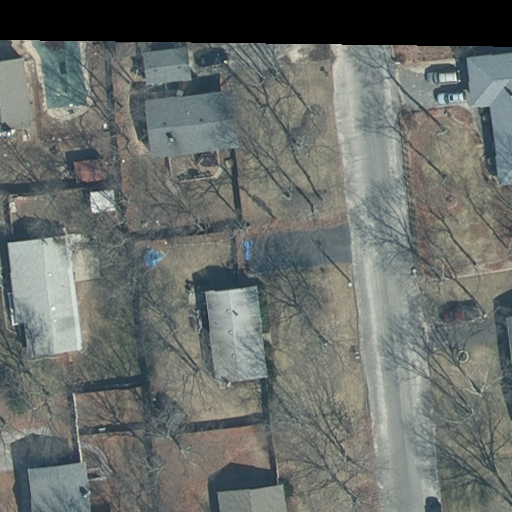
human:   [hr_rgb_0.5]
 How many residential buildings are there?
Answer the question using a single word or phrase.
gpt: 10

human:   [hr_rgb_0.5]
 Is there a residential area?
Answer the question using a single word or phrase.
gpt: yes

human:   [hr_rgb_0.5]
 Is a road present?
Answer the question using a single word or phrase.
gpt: yes

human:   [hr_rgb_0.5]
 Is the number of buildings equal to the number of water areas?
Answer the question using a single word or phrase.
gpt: no

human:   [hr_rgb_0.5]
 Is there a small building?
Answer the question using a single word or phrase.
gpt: yes

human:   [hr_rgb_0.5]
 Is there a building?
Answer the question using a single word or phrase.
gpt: yes

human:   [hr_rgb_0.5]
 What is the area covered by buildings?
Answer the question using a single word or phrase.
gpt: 1241m2

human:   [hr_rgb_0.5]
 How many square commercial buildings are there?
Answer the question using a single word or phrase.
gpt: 0

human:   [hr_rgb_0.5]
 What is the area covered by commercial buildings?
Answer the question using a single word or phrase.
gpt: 0m2

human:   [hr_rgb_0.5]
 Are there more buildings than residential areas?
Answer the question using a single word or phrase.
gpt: yes

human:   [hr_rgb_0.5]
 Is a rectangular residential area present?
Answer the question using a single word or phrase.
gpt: yes

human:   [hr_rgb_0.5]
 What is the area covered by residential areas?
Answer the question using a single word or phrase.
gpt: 10656m2

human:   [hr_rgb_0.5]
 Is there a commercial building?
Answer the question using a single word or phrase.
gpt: no

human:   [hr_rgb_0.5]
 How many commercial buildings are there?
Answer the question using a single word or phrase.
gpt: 0

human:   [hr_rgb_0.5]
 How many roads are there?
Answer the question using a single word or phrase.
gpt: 1

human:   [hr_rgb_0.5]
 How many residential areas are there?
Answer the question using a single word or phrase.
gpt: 1

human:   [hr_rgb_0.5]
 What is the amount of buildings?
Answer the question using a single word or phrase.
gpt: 10

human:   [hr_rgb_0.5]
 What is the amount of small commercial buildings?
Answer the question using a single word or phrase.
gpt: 0

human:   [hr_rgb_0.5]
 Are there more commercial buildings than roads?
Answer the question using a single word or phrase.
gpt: no

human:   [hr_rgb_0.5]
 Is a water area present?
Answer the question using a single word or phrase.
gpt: no

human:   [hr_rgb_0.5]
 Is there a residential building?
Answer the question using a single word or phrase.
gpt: yes

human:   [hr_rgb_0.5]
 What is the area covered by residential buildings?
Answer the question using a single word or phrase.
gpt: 1241m2

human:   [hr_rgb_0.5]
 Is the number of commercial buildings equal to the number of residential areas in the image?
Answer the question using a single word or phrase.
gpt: no

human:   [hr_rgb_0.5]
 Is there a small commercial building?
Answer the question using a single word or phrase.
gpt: no

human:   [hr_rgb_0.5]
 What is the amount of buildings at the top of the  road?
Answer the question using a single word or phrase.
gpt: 5

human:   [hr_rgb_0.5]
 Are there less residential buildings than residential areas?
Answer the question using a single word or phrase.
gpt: no

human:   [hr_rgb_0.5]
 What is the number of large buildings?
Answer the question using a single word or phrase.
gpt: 0

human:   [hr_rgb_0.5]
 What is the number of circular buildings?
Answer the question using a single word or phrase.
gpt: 0

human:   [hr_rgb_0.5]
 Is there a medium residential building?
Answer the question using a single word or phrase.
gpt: yes

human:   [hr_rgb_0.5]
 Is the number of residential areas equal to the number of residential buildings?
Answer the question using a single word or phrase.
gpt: no

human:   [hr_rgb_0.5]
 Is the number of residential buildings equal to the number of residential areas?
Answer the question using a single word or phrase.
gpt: no

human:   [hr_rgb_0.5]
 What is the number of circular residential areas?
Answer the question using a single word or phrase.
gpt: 0

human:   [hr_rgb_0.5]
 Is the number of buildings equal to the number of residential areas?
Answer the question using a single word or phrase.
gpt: no

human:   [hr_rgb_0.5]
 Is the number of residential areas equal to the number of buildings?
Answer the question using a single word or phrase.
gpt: no

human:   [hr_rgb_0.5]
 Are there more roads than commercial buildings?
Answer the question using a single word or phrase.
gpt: yes

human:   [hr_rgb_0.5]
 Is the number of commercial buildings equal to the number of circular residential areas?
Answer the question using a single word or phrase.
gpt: yes

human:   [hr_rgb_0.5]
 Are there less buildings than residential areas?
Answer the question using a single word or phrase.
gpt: no

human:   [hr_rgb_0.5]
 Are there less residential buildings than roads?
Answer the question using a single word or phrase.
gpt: no

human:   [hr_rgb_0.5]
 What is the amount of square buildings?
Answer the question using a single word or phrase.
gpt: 0

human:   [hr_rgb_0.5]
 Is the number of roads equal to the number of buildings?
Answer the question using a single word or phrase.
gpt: no

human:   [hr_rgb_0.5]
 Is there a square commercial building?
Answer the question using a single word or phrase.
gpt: no

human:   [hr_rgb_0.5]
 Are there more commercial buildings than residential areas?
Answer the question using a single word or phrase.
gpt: no

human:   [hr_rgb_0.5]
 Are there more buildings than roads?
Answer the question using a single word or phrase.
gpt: yes

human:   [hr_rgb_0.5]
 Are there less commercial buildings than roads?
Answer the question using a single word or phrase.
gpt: yes

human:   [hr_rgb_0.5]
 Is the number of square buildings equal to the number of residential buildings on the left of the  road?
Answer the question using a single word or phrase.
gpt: no

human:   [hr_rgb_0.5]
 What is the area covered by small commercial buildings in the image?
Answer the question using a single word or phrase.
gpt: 0m2

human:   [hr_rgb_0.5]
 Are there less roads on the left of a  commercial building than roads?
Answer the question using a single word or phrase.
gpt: yes

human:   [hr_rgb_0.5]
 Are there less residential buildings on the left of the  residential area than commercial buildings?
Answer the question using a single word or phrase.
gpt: no

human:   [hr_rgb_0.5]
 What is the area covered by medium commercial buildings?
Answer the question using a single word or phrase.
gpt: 0m2

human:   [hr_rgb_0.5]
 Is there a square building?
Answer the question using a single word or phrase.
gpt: no

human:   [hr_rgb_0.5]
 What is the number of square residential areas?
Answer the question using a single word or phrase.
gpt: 0

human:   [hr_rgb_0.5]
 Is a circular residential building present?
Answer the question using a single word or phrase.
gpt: no

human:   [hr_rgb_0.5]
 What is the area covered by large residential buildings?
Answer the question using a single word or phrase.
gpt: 0m2

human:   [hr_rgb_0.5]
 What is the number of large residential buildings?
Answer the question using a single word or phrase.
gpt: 0

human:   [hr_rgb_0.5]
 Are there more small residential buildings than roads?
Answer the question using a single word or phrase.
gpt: yes

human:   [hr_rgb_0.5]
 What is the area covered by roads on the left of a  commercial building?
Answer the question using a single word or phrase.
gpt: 0m2

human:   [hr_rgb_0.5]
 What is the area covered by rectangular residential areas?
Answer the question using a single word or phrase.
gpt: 10656m2

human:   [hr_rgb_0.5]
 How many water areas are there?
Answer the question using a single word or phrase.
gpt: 0

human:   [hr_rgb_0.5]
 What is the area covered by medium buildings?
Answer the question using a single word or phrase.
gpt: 979m2

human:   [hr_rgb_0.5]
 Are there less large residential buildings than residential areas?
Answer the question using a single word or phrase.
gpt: yes

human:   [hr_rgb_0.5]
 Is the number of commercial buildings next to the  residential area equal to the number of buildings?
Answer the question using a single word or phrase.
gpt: no

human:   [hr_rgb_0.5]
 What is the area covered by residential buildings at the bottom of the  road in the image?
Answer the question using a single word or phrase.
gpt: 416m2

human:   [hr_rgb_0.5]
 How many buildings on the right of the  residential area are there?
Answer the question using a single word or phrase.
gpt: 2

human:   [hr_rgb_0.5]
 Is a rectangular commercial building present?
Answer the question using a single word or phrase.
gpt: no